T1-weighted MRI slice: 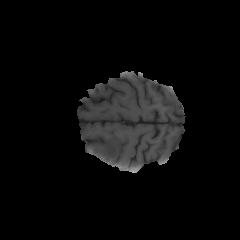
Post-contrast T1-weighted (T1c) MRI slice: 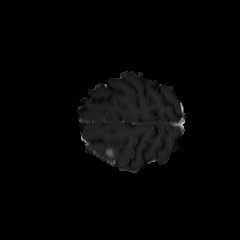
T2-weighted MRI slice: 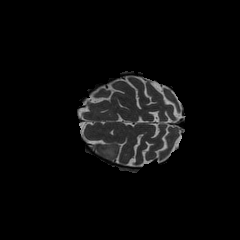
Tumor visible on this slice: yes